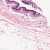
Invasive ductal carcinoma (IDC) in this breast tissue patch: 0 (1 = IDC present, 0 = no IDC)